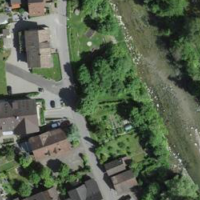
EUNIS habitat code: 54
Species observed at this site:
Lysimachia punctata